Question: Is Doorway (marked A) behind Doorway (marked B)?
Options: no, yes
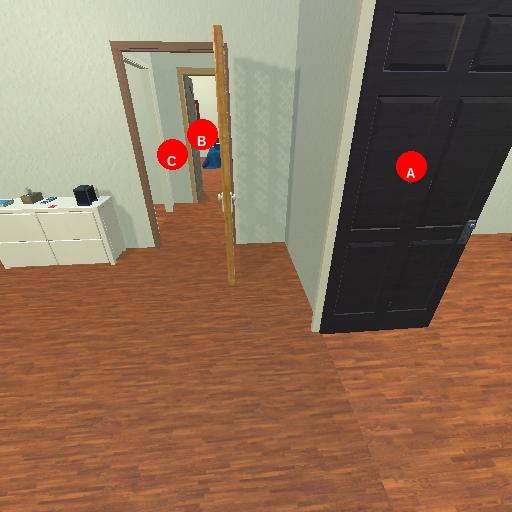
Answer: no